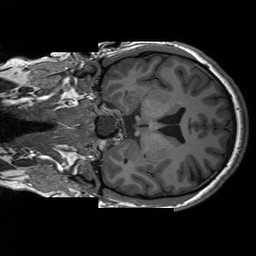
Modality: T1w
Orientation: coronal
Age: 30
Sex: male
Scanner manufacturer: siemens
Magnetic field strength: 3 T
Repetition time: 2.3 s
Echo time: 0.00233 s